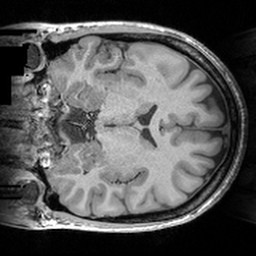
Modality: T1w
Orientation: coronal
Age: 21
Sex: female